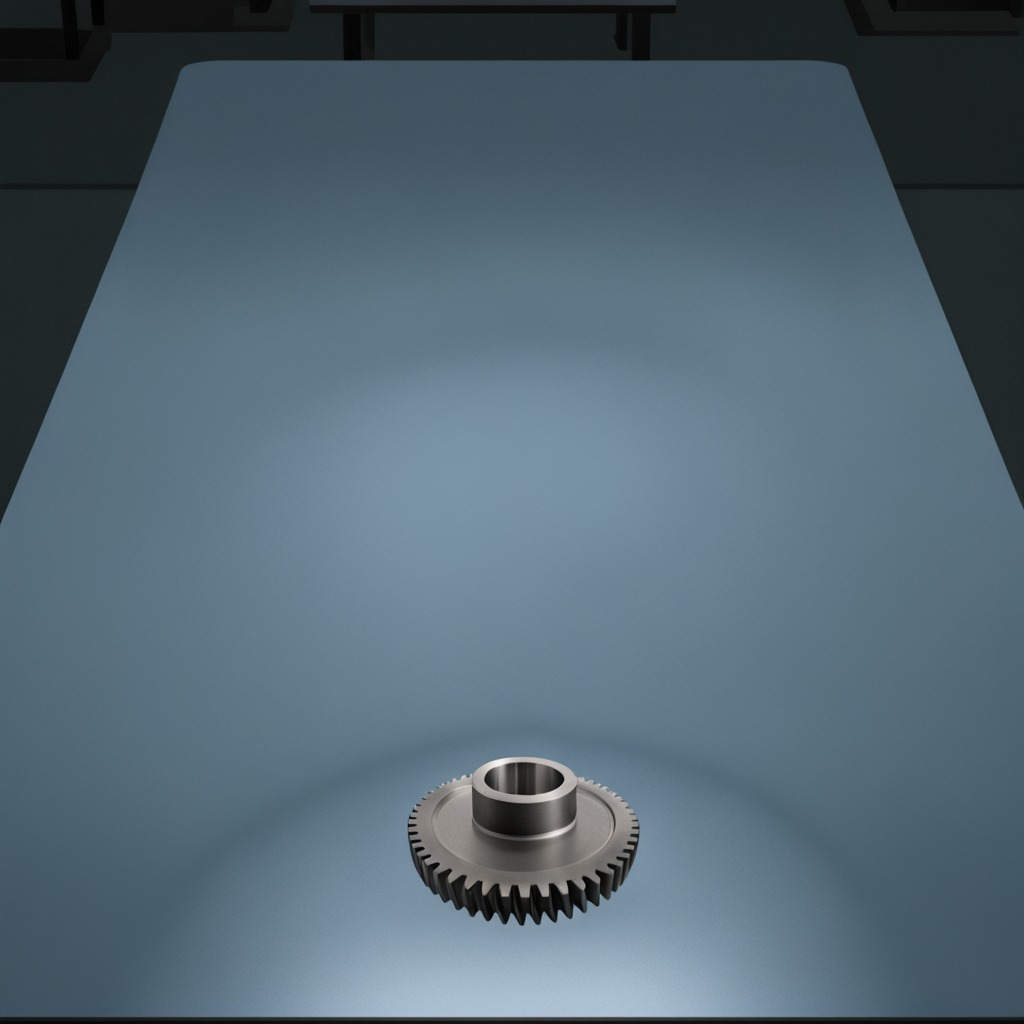
A steel gear with teeth is lying on the clean empty table in a railway signal maintenance room.